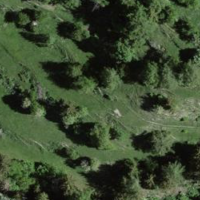
EUNIS habitat code: 43
Species observed at this site:
Linaria angustissima